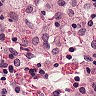
Metastatic tissue present: no